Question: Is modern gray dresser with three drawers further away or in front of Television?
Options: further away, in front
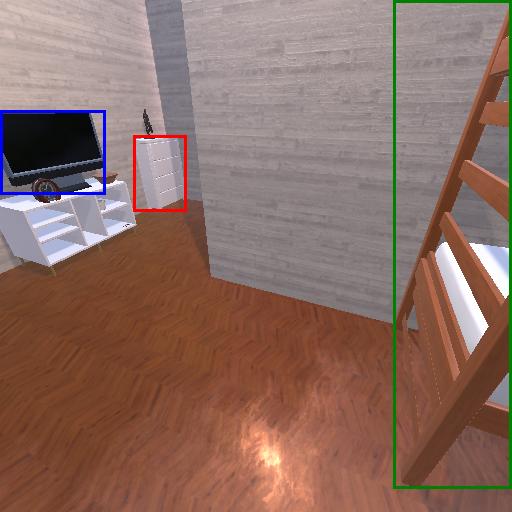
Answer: further away